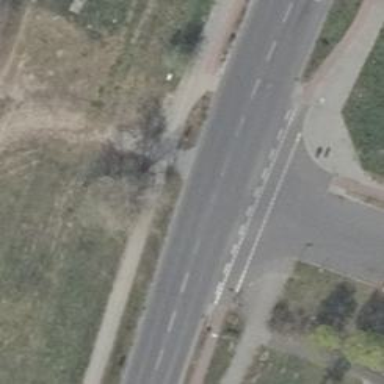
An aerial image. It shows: Secondary road with asphalt surface. There is separate sidewalk and cycle track on the right.